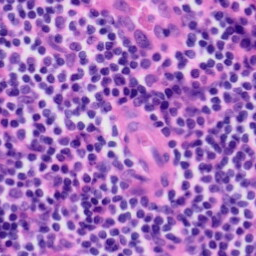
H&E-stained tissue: Tonsil